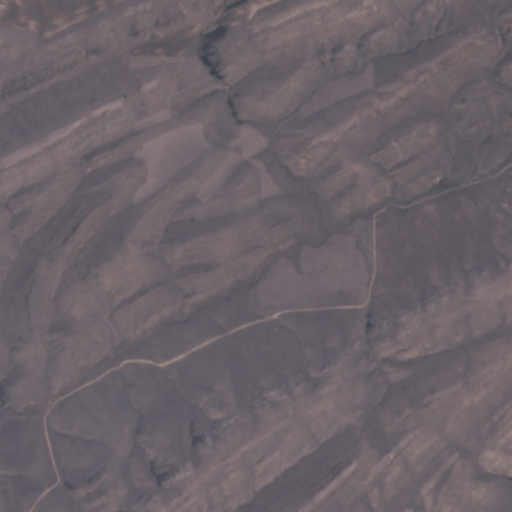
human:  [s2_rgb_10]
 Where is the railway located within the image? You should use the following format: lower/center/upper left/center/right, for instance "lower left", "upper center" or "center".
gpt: The railway is located in the upper left of the image.
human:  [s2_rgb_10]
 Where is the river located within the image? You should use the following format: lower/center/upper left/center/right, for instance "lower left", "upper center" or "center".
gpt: The river is located in the left of the image.
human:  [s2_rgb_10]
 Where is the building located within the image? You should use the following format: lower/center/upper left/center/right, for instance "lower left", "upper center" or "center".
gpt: The building is located in the center right of the image.
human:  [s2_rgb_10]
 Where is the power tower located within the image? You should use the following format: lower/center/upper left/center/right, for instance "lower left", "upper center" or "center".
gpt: There is no power tower in the image.